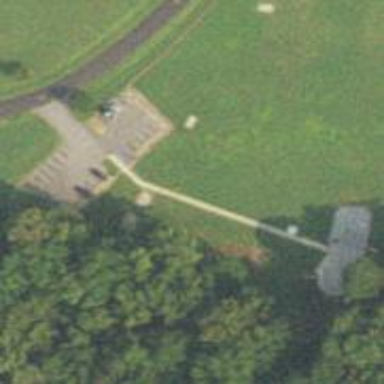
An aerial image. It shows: Disc golf tee area.